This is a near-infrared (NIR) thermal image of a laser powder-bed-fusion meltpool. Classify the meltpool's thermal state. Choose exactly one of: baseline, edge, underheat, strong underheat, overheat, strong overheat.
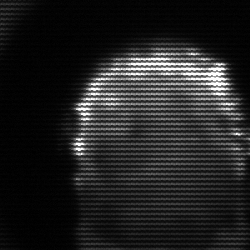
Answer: baseline